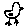
Label: bird